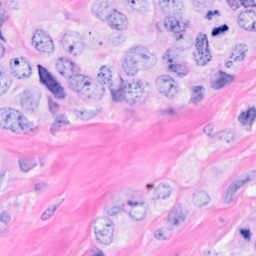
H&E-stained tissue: Breast